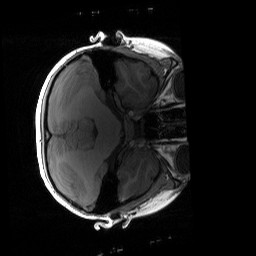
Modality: T1w
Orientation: axial
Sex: female
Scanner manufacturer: siemens
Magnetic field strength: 3 T
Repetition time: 1.9 s
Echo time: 0.00243 s